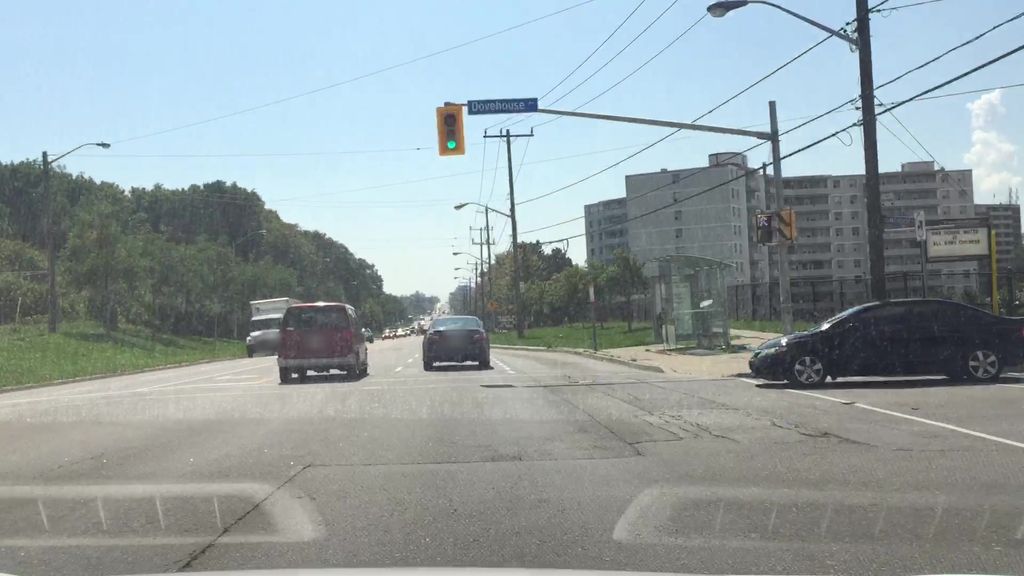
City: toronto